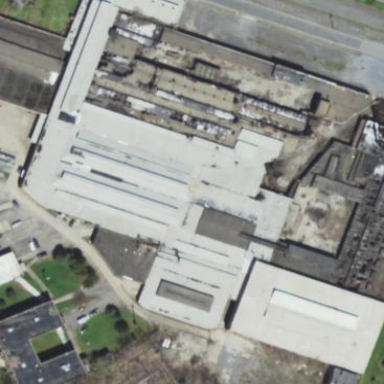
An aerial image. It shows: Historic factory.